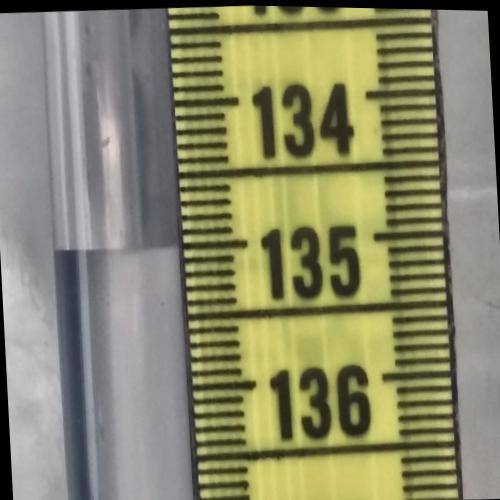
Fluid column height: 135.0 cm